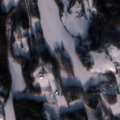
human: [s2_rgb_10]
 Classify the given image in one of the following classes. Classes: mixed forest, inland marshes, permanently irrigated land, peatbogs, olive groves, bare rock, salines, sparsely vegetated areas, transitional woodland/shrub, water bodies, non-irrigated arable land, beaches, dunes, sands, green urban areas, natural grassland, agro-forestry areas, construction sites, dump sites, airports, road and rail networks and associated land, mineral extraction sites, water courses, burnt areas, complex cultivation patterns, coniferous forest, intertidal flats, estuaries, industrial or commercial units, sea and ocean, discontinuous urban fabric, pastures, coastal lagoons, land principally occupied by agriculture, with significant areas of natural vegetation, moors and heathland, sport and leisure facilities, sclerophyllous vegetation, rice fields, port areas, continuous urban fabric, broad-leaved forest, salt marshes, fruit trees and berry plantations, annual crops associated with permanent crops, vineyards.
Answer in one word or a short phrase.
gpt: non-irrigated arable land, coniferous forest, mixed forest, transitional woodland/shrub, water bodies